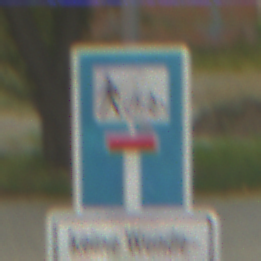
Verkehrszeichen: SackgasseRadverkehrFussgaengerDurchlaessig
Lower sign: HinweisGeaenderteVorfahrtVerkehrsfuehrungVerkehrsregelung3
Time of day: MorningAfternoon
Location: Outdoor (Suburban)
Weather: PartlyCloudy
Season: NotSpecified
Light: Natural